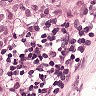
Metastatic tissue present: yes